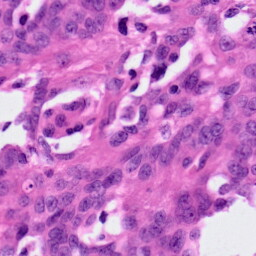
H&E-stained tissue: Ovarian